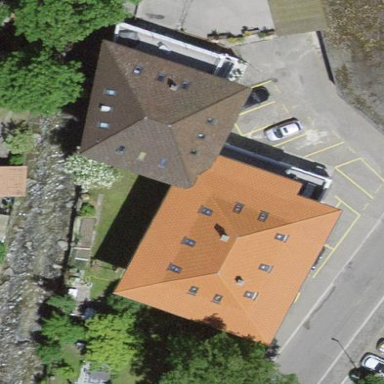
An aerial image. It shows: Residential building.